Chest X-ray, PA view. Patient: 34 years old, sex M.
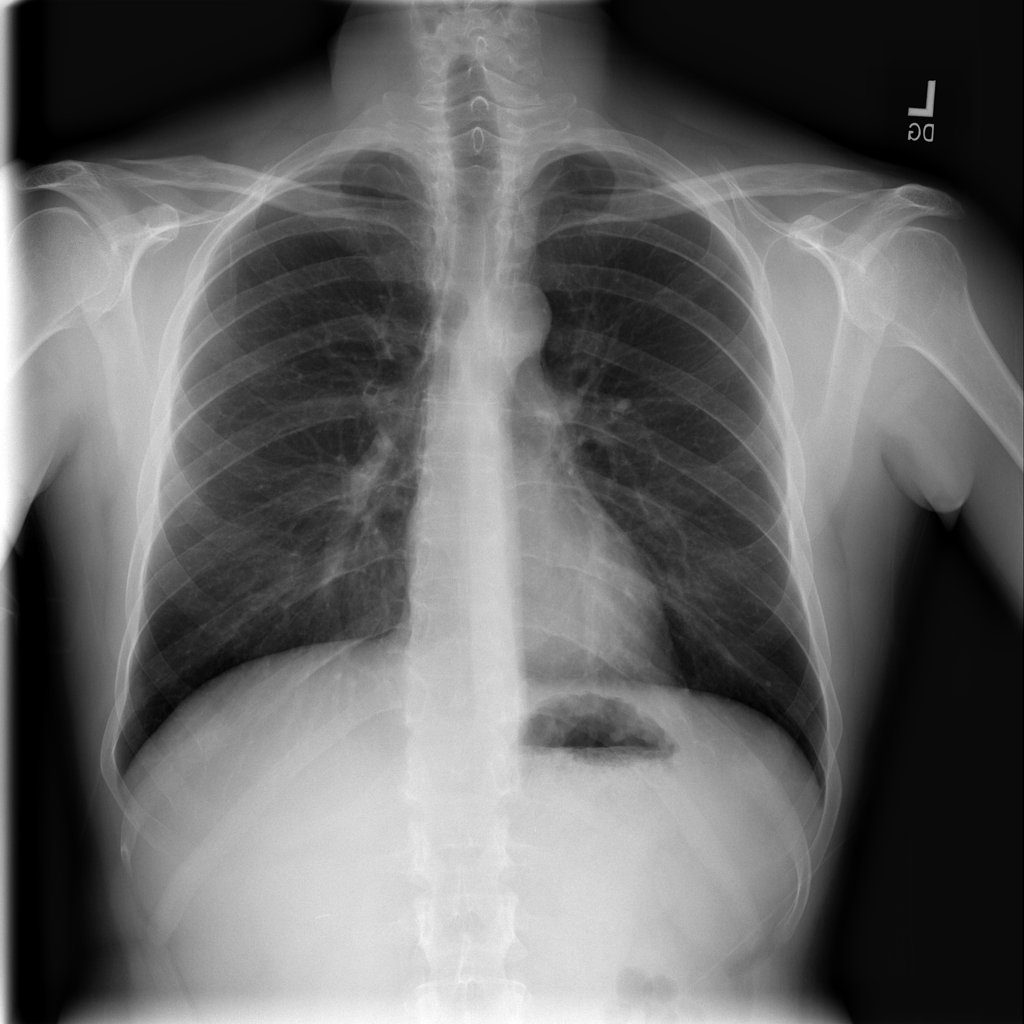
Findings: No Finding